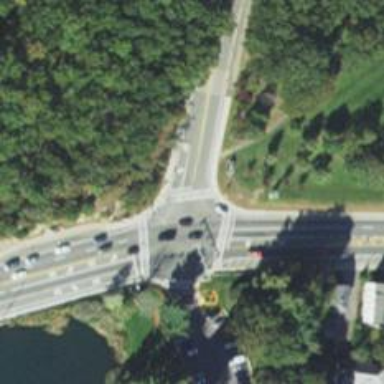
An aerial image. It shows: Crossing on footway.